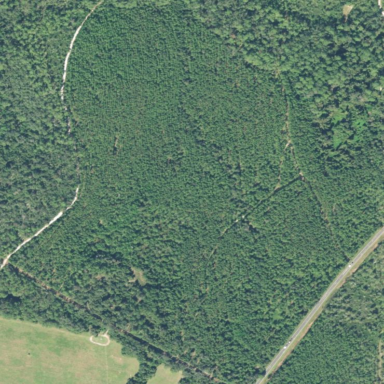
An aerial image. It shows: Forest area dominated by needle-leaved trees.